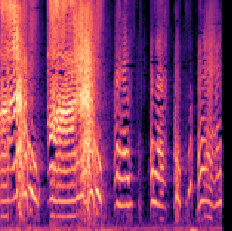
Sound class: Baby cry